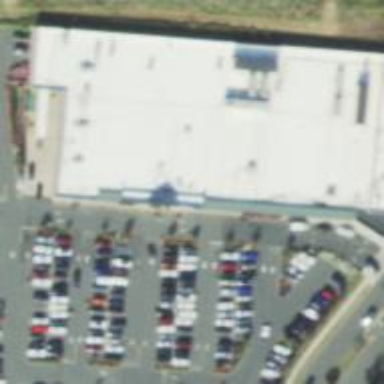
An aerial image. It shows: Supermarket.